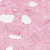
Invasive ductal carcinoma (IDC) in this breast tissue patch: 0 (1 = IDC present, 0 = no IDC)